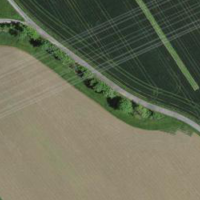
EUNIS habitat code: 52
Species observed at this site:
Symphoricarpos albus